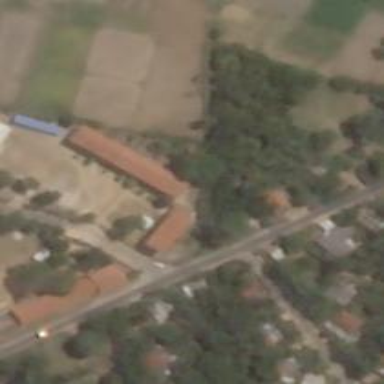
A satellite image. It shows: School.